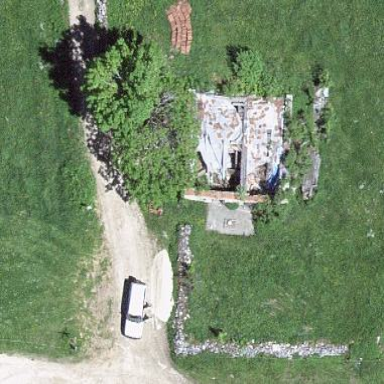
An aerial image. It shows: Cabin.